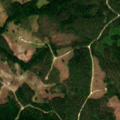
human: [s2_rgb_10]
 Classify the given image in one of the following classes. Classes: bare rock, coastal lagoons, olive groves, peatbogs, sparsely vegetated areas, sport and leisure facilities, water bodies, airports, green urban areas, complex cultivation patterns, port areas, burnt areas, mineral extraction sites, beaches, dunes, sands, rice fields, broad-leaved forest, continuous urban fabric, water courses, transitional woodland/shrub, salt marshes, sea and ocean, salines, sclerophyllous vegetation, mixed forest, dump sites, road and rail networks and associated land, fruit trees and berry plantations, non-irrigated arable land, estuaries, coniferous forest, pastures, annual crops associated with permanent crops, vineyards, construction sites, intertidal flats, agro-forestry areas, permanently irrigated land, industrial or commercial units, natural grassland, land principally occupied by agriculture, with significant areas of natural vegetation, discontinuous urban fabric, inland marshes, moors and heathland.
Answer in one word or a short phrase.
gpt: coniferous forest, mixed forest, transitional woodland/shrub